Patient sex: M
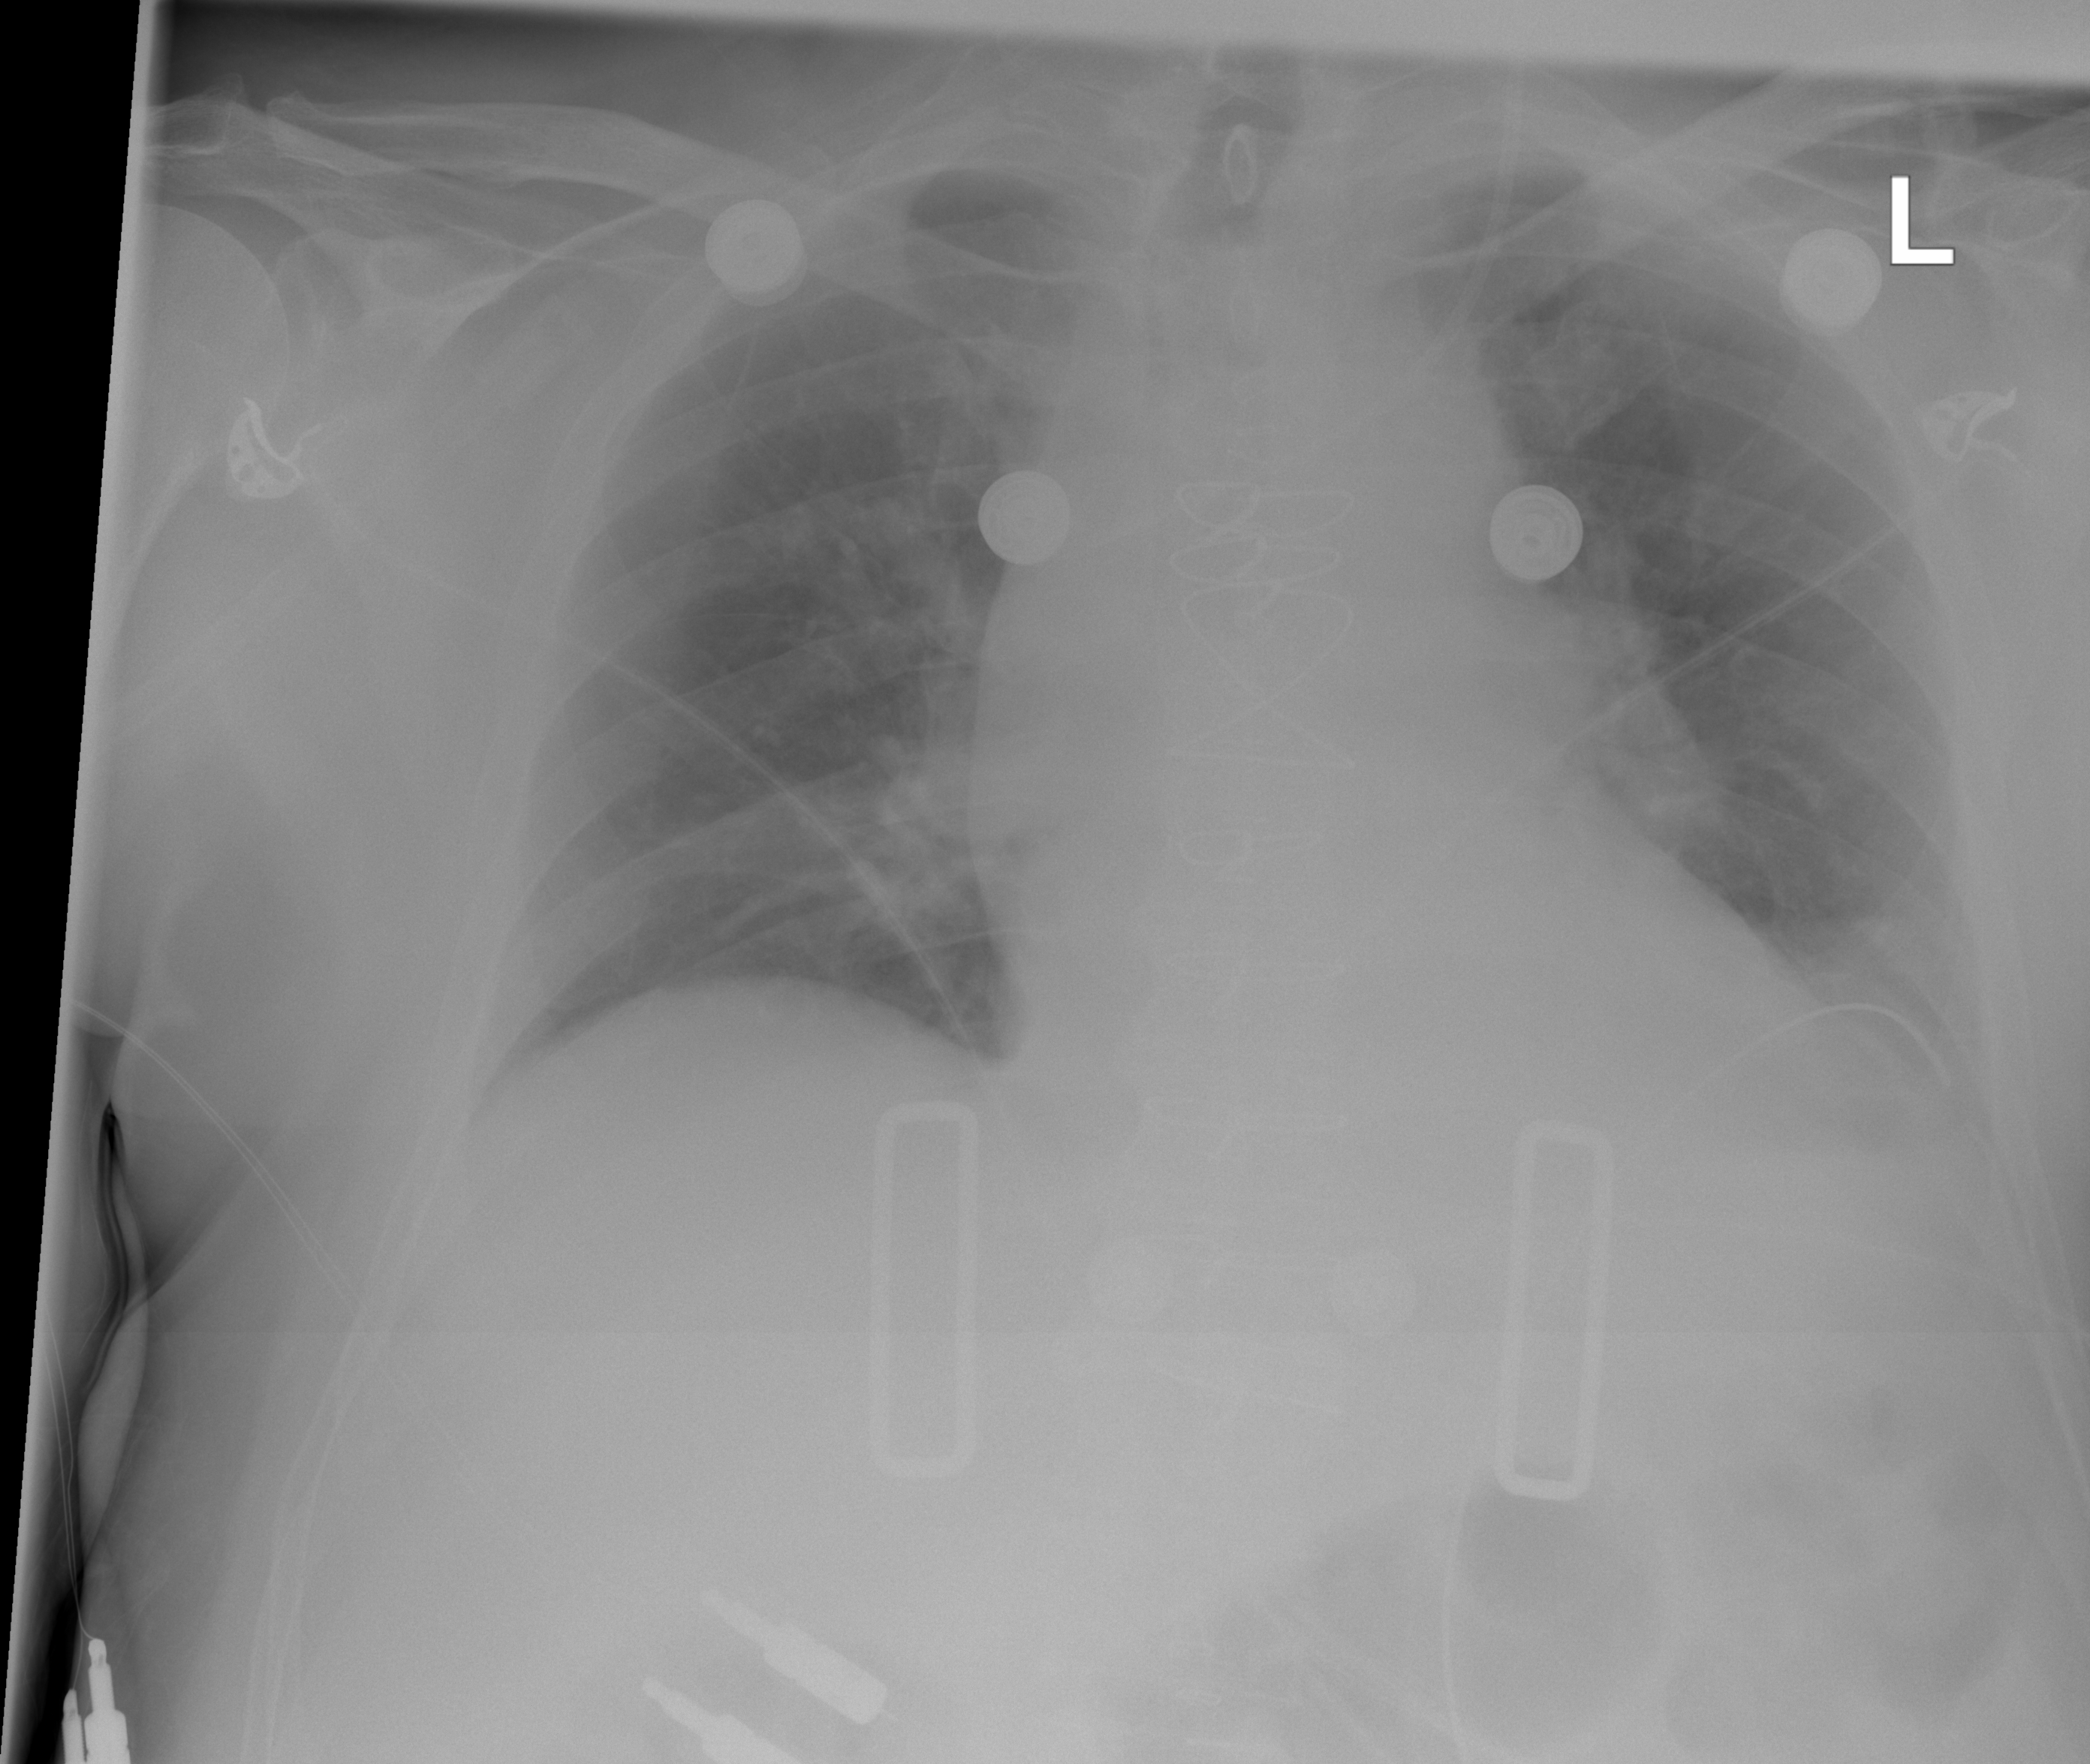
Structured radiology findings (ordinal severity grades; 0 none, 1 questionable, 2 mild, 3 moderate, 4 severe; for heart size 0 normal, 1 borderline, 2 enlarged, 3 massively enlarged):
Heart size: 2
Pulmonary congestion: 0
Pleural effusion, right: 0
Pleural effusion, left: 2
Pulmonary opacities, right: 0
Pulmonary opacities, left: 0
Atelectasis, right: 0
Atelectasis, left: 2